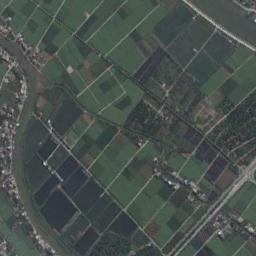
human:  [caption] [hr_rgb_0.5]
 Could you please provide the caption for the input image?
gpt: There are many rectangular farmlands of different sizes .

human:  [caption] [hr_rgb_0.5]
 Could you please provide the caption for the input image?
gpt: Lots of rectangular farmlands of different colors and sizes are arranged in neat rows and a river goes through the farmlands .

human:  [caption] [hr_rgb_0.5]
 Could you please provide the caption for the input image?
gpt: There are some deep green and light green rectangular farmland .

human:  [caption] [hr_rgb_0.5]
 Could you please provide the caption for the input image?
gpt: Many dense and neatly arranged dark green, light green and brown mixed rectangular farmlands of different sizes with villages in the fields .

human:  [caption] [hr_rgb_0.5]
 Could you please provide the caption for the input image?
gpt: There are many buildings and green rectangular farmlands .